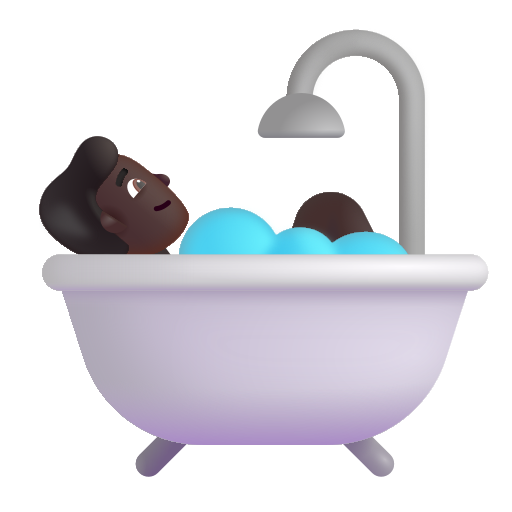
person taking bath color dark